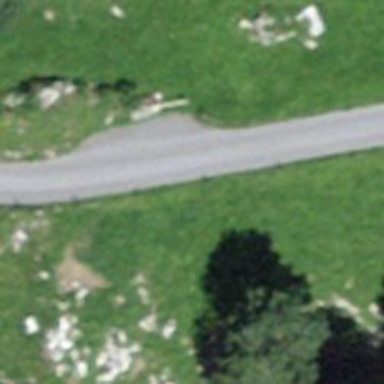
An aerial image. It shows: Passing place on the road.